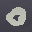
Label: 0